Field crop: maize
Growth stage: 2
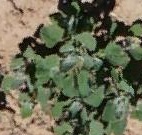
Species: chenopodium